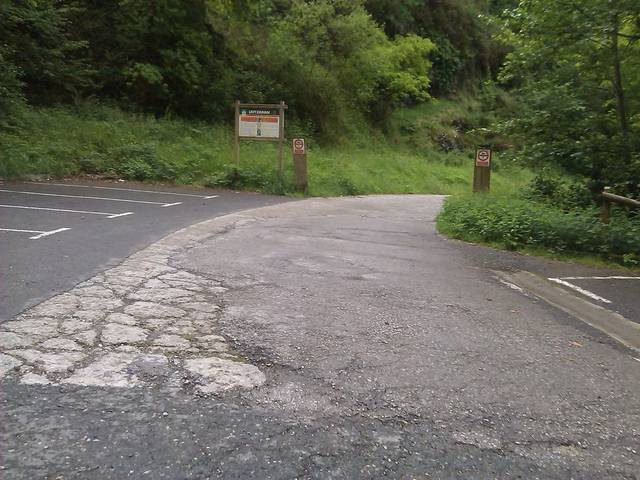
Region: Spain
Coordinates: 43.203, -2.008